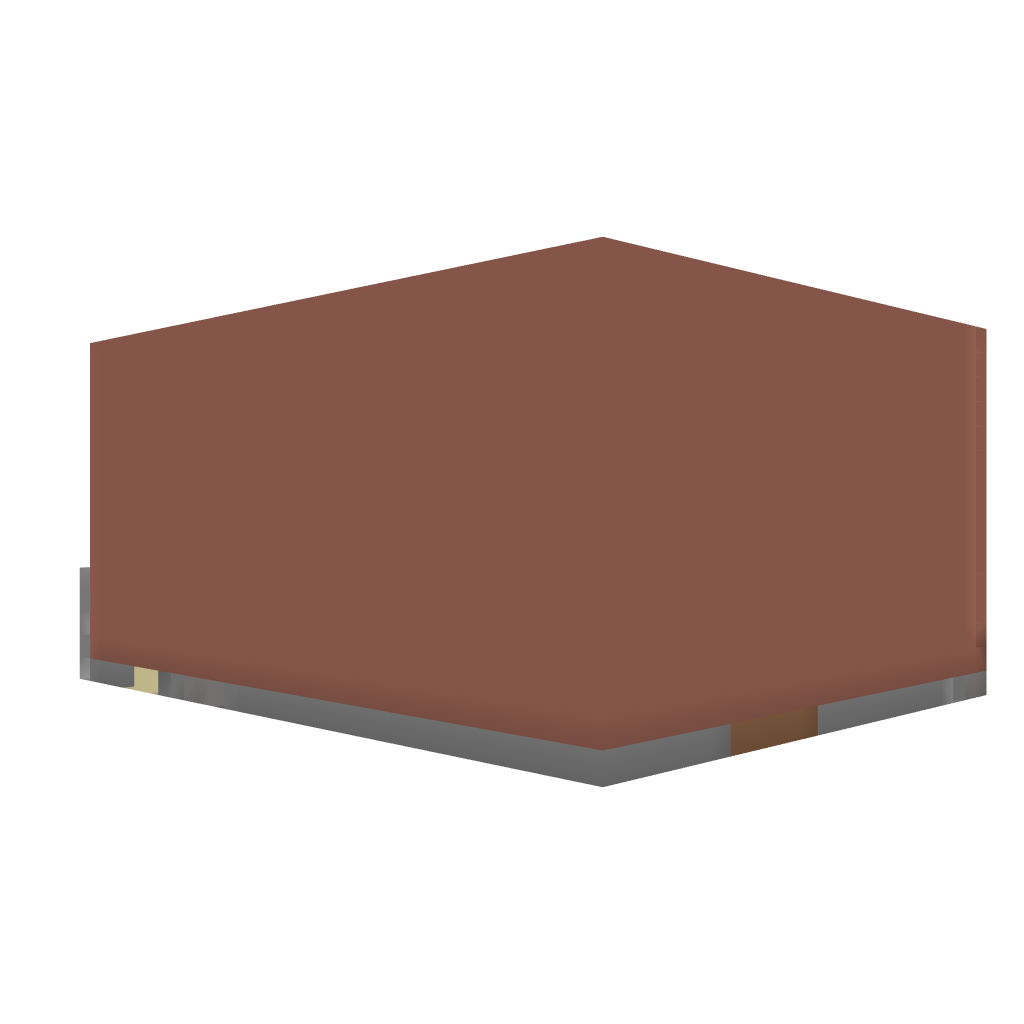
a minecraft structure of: Chestshop with all items except potions (fixed)